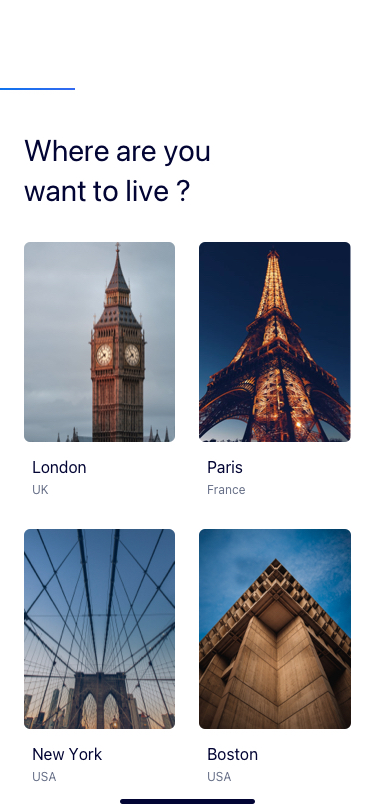
Text in this UI design:
Where are you
want to live ?
London
UK
Paris
France
New York
USA
Boston
USA